Question: I don't know how to set up this relationship mapping:
'''
@interface Account : NSManagedObject
@property (strong, nonatomic) NSString *name;
@property (strong, nonatomic) NSNumber accountID;
@property (strong, nonatomic) NSSet *sessions;
@end
'''
.
'''
@interface Session : NSManagedObject
@property (strong, nonatomic) NSString *name;
@property (strong, nonatomic) NSNumber sessionID;
@end
'''
JSON I'm trying to map...
'''
{
"userSessions": {
"name" : "Mr. User",
"identification": 54321,
"sessions": [
"418",
"419",
"431",
"441",
"457",
"486",
"504"
]
}
}
'''
Sessions and Account are already object mapped correctly from two other API calls (getSessions and getAccountInfo). I'm having trouble getting the relationship between the two working. The array of numbers represent the 'sessionID's.
Here's what I have currently tried (it crashes):
'''
RKEntityMapping *sessionRelationship = [[RKEntityMapping alloc] initWithEntity:sessionEntity];
[sessionRelationship setIdentificationAttributes:@[ @"sessionID" ]];
[sessionRelationship addAttributeMappingFromKeyOfRepresentationToAttribute:@"sessionID"];
RKEntityMapping *accountMapping = [[RKEntityMapping alloc] initWithEntity:accountEntity];
[entityMapping setIdentificationAttributes:@[ @"accountID" ]];
[entityMapping addRelationshipMappingWithSourceKeyPath:@"sessions"
mapping:sessionRelationship];
NSIndexSet *statusCodes = RKStatusCodeIndexSetForClass(RKStatusCodeClassSuccessful);
RKResponseDescriptor *responseDescriptor = [RKResponseDescriptor responseDescriptorWithMapping:entityMapping
pathPattern:nil
keyPath:@"userSessions"
statusCodes:statusCodes];
'''
---
Following Blake's advice I am using a sourceKeyPath of nil, however I'm still getting a crash.
I traced it down the rabbit hole, and the crash happens in
'RKValueForAttributeMappingInRepresentation(RKAttributeMapping *, NSDictionary *)'
...this is because the dictionary parameter is actually an NSString from the JSON array.
'''
(lldb) po attributeMapping
(RKAttributeMapping *) $26 = 0x076c6a00 <RKAttributeMapping: 0x76c6a00 (null) => rec>
(lldb) po representation
(NSDictionary *) $27 = 0x0e4a20c0 431
(lldb) po [representation class]
(id) $28 = 0x01f9b8e4 __NSCFString
'''
The stack trace can be seen here:

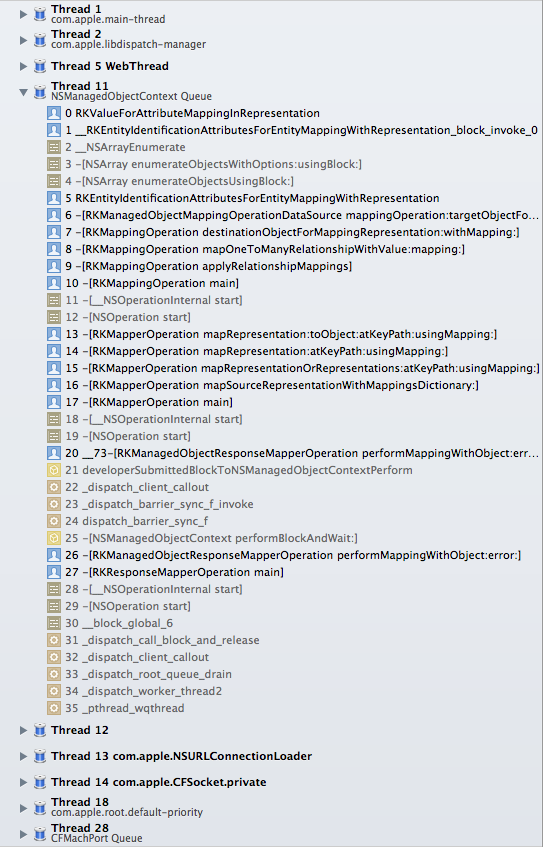
Answer: You have stumbled across an unhandled case within RestKit's mapping logic. There was a hand-off between layers of the mapping engine that assumed that the representation being passed was an 'NSDictionary', but the caller was not enforcing its part of the contract. I have taken your example JSON and mapping structure and used it to build a unit test in RestKit.
This issue is fixed on the development branch as of <URL> and will be included in the rc1 version I am going to tag this weekend.